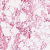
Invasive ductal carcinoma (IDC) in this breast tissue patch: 0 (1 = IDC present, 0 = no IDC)